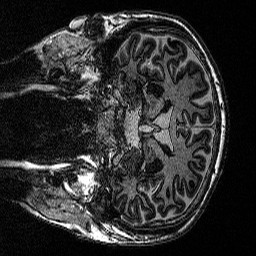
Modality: MP2RAGE
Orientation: coronal
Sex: male
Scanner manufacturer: siemens
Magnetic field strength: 3 T
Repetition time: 5 s
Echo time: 0.00292 s